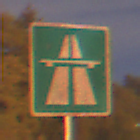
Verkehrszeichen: Autobahn
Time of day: Night
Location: Outdoor (Suburban)
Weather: PartlyCloudy
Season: NotSpecified
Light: Artificial